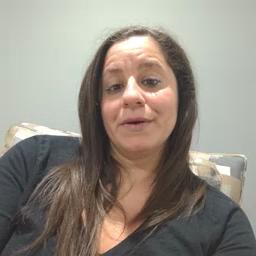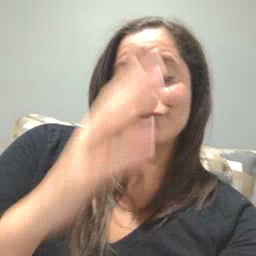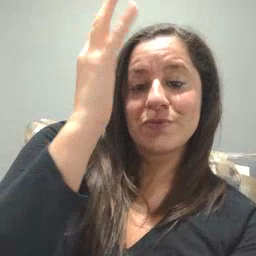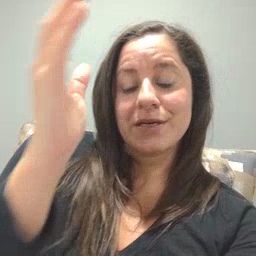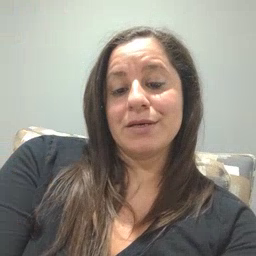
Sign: tree